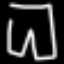
Label: pants